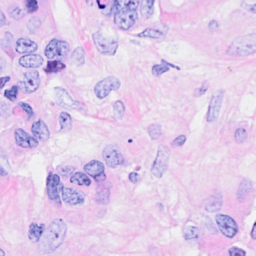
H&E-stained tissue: Breast